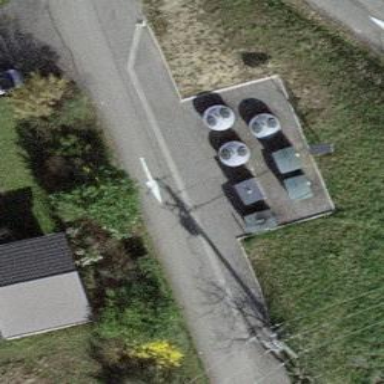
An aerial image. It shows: Recycling container at amenity designated for recycling.